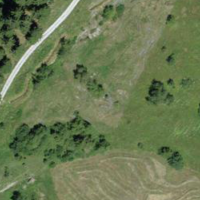
EUNIS habitat code: 24
Species observed at this site:
Silene nutans